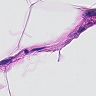
Metastatic tissue present: no